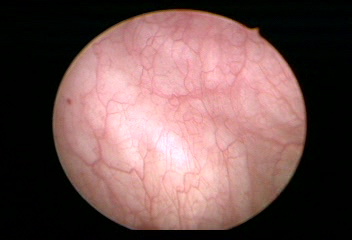
Modality: WLC
Class: Normal mucosa
Bladder cancer association: No